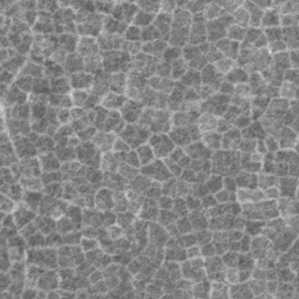
Label: frost